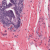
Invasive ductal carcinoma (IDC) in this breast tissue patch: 0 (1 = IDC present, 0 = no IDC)